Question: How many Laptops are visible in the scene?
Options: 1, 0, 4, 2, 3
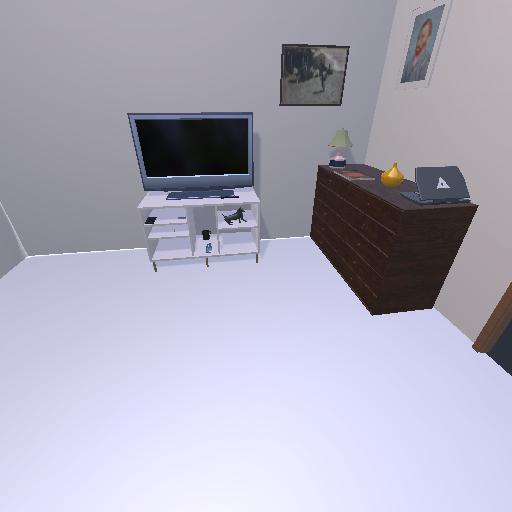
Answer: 1